Frequency: 80000
Velocity: 0,248
Power: 6,4
Pulse duration: 0,0000001
Pass count: 1
Magnification: 10
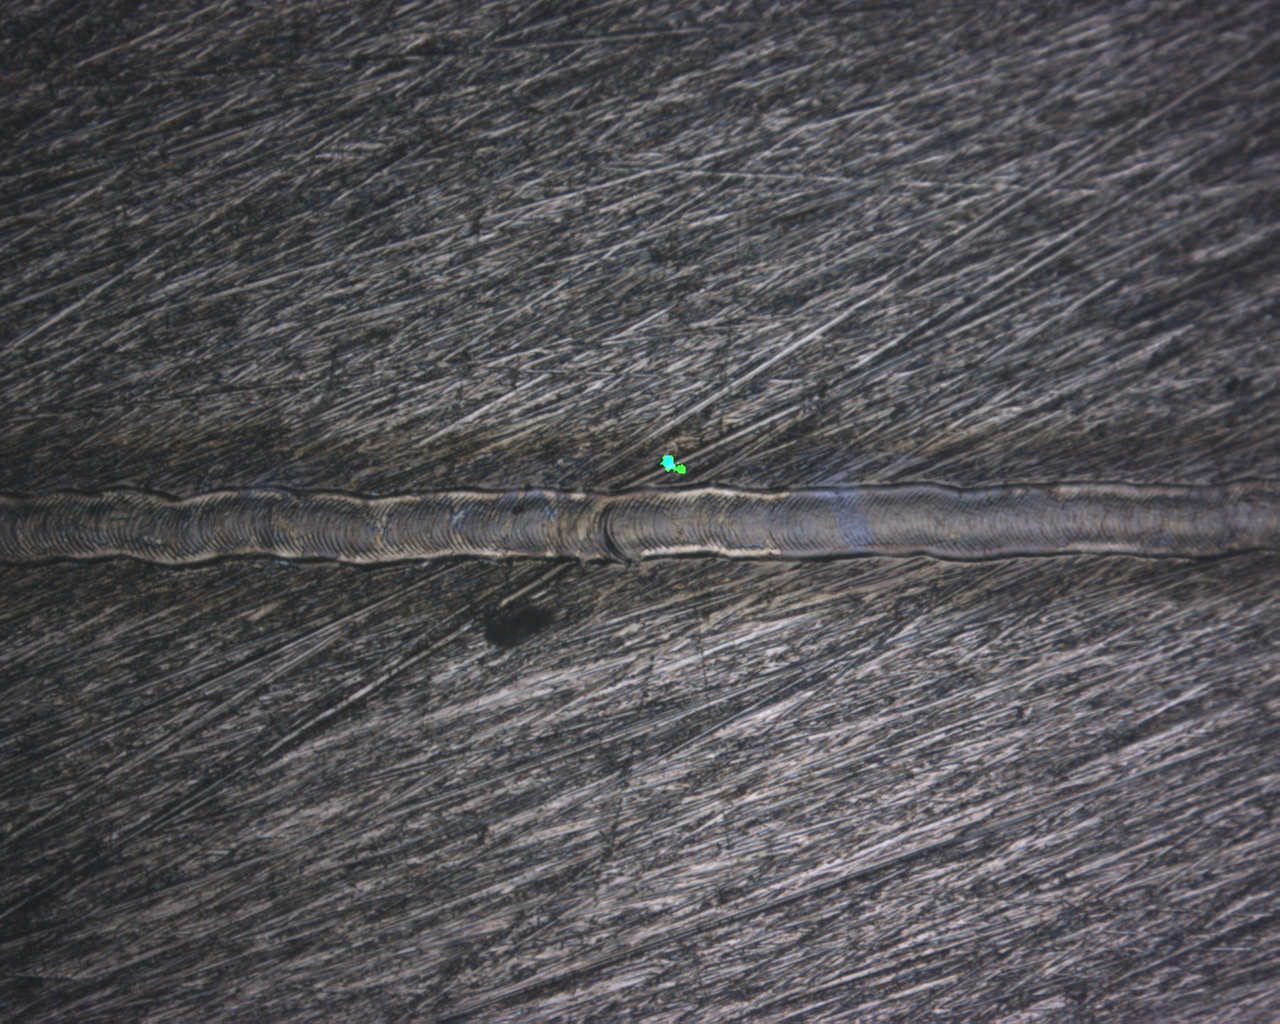
Measured width: 101.736
Other width: 6.876